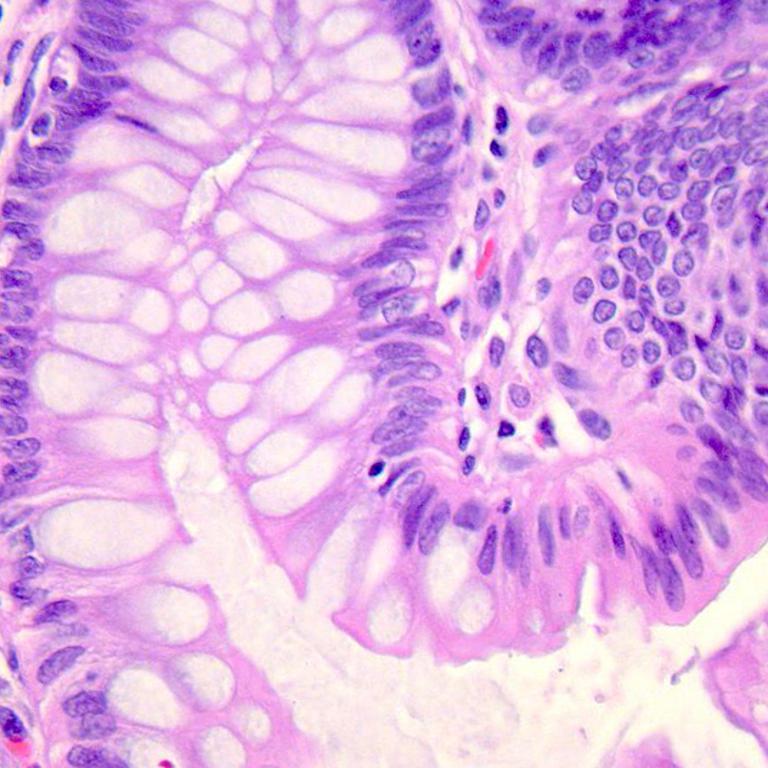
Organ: colon
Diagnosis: benign